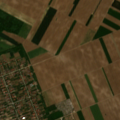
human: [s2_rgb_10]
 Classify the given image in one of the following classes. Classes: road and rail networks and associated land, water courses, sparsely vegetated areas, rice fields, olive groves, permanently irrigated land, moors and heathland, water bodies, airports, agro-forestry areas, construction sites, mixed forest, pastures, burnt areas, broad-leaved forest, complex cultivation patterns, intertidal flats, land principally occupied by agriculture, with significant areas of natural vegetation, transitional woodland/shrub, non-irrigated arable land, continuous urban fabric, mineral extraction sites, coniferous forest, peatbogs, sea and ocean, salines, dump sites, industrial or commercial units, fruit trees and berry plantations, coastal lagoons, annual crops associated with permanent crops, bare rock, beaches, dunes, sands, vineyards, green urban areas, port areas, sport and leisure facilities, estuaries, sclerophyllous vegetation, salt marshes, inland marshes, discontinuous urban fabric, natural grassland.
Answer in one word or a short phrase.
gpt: discontinuous urban fabric, non-irrigated arable land